Question: I am writing this method that takes in 3 parameters and then outputs the result in an ordered row. I got it to that point fine, but for some reason I get a duplicate number at end of each iteration. Such as:

Here is the entire code. Hope it helps:
'''
#include <iostream>
//function prototype:
int payoff(int x, int y, int z);
//global variables:
int R1;
int R2;
int R3;
int total;
using namespace std;
int main(void) {
cout << "R1 R2 R3
" << endl;
////////////////////
//first loop
////////////////////
R1 = 1;
R2 = 1;
R3 = 1;
printf("%d", payoff(R1, R2, R3));
printf("
");
////////////////////
//second loop
////////////////////
R1 = 1;
R2 = 2;
R3 = 1;
printf("%d", payoff(R1, R2, R3));
printf("
");
////////////////////
//third loop
////////////////////
R1 = 1;
R2 = 3;
R3 = 1;
printf("%d", payoff(R1, R2, R3));
printf("
");
////////////////////
//fourth loop
////////////////////
R1 = 2;
R2 = 1;
R3 = 1;
printf("%d", payoff(R1, R2, R3));
printf("
");
////////////////////
//fifth loop
////////////////////
R1 = 2;
R2 = 2;
R3 = 1;
printf("%d", payoff(R1, R2, R3));
printf("
");
////////////////////
//sixth loop
////////////////////
R1 = 2;
R2 = 3;
R3 = 1;
printf("%d", payoff(R1, R2, R3));
printf("
");
////////////////////
//seventh loop
////////////////////
R1 = 3;
R2 = 1;
R3 = 1;
printf("%d", payoff(R1, R2, R3));
printf("
");
////////////////////
//eight loop
////////////////////
R1 = 3;
R2 = 2;
R3 = 1;
printf("%d", payoff(R1, R2, R3));
printf("
");
////////////////////
//ninth loop
////////////////////
R1 = 3;
R2 = 3;
R3 = 1;
printf("%d", payoff(R1, R2, R3));
printf("
");
system("PAUSE");
return 0;
}
/////////////////////////////////////////////////////////
//FUNCTIONS:
/////////////////////////////////////////////////////////
int payoff(int R1, int R2, int R3) {
do {
//calculate payoff:
total = R1;
if (R2 < R1) {
total = total + R2;
} //end if
else {
if (R3 < R1) {
total = total + R3;
} //end if
else {
total = R1;
} // end else
} //end else
if (R3 < R2) {
total = total + (2 * R3);
} //end if
else {
if (R3 < R1) {
total = total + R3;
} //end if
else {
total = R1;
} //end else
} //end else
//display payoff:
printf("%d %d %d payoff is %d
", R1, R2, R3, total);
R3++;
} while (R3 < 4); //end do-while
return total;
} //end function payoff
'''
Can anyone help me figure out how to get rid of that pesky extra number? Thank you so much on advance!
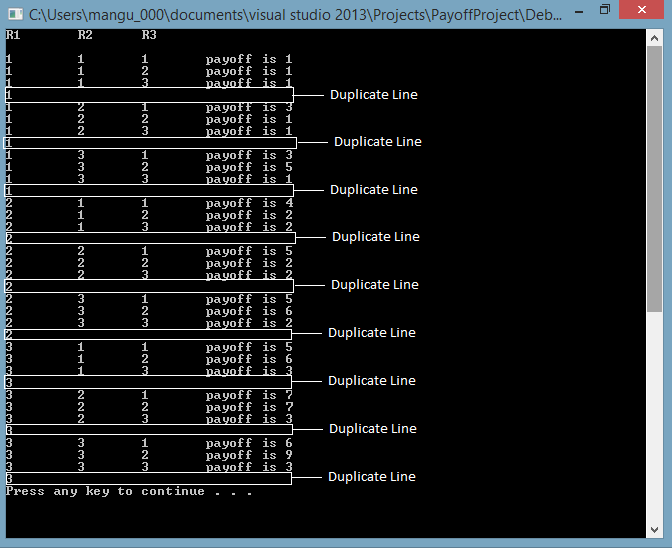
Answer: The return code from 'payoff()' is being printed in the 'printf' statements which is not want you want. You just need to call 'payoff()' without the 'printf'.
'printf("%d", payoff(R1, R2, R3));' calls payoff function, then outputs the value returned from the payoff() function.
So replace lines such as:
'''
printf("%d", payoff(R1, R2, R3));
'''
with
'''
payoff(R1, R2, R3);
'''